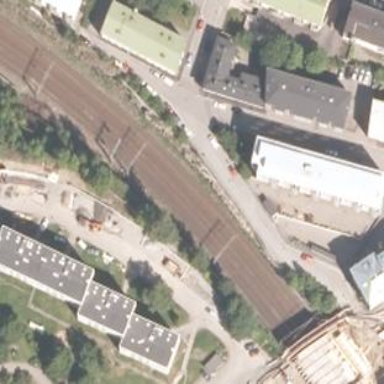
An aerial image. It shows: Railway track with continuous electrified contact lines.